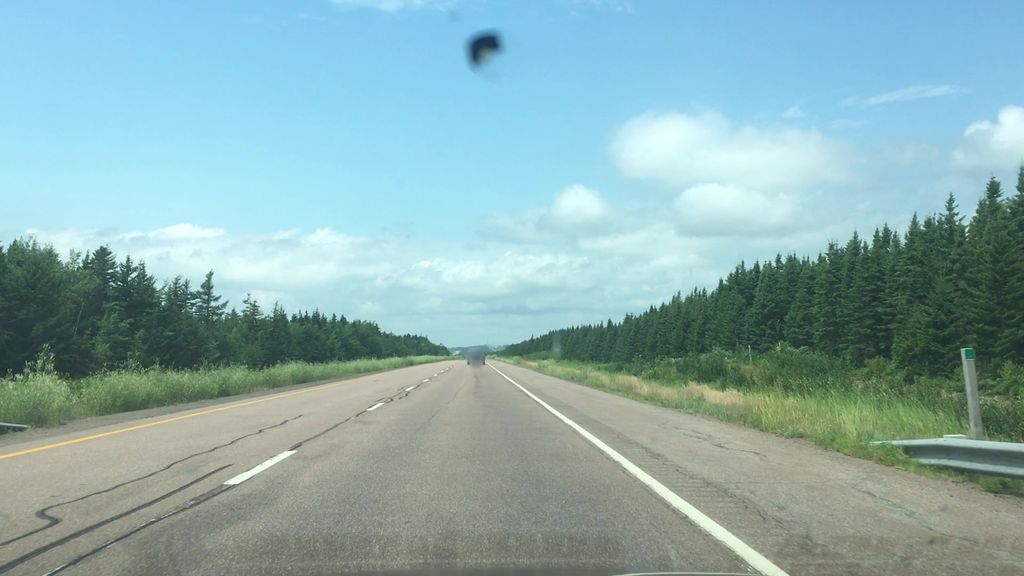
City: charlottetown